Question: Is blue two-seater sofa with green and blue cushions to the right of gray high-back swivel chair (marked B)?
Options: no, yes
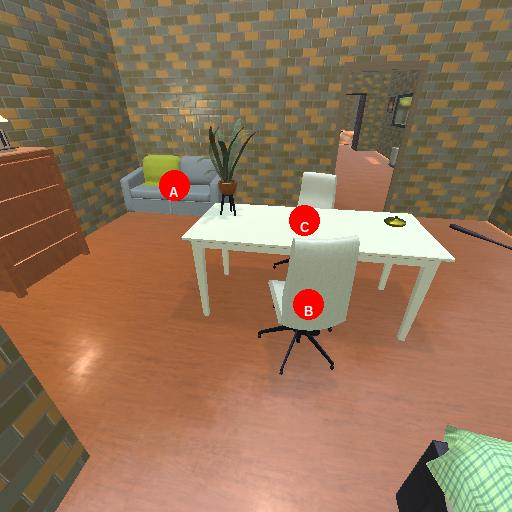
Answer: no